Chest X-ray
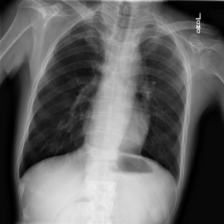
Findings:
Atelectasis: negative
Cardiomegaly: negative
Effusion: negative
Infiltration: negative
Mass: negative
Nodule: negative
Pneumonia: negative
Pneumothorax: positive
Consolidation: negative
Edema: negative
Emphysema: negative
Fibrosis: negative
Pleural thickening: negative
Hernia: negative